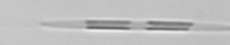
Label: Pseudo-nitzschia